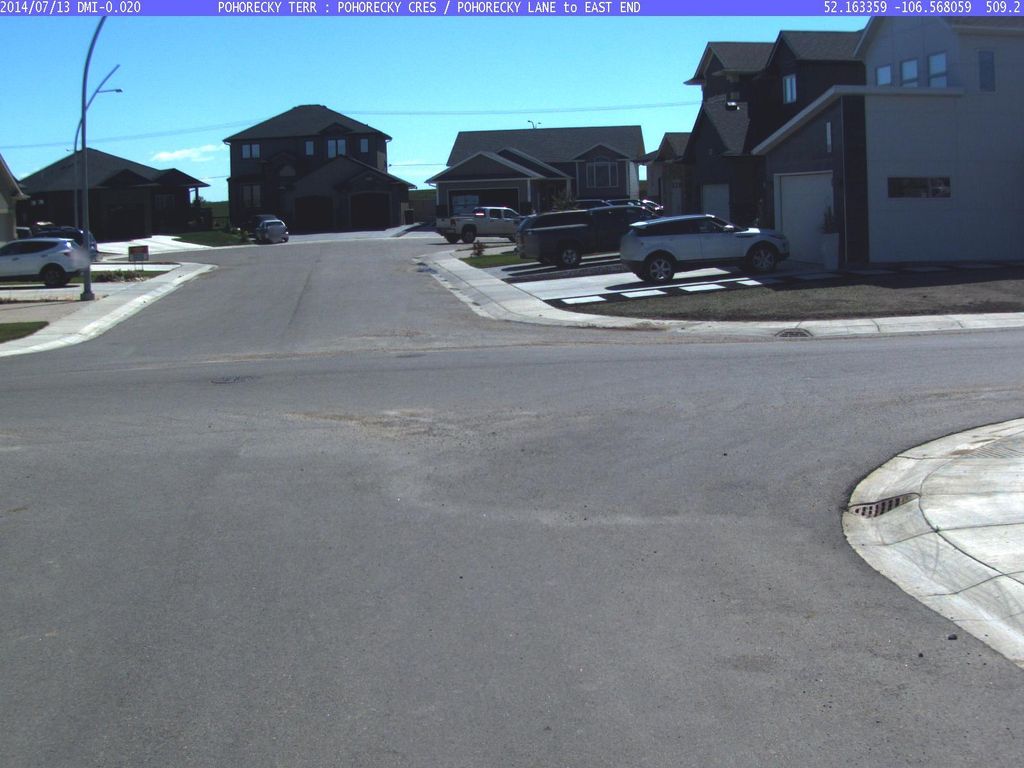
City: saskatoon